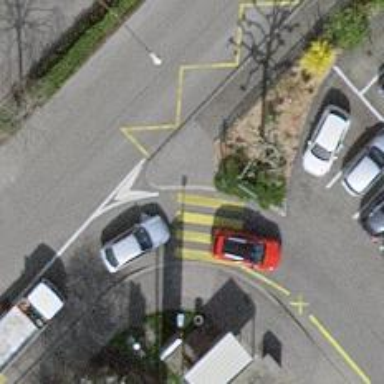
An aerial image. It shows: Marked crossing with zebra stripes on the road.